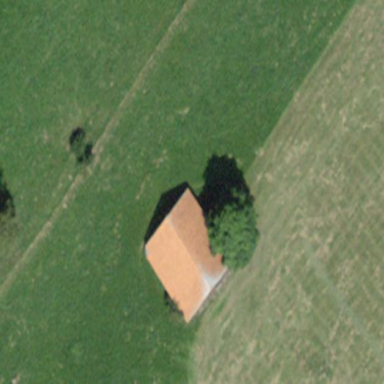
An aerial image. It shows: Rural barn.